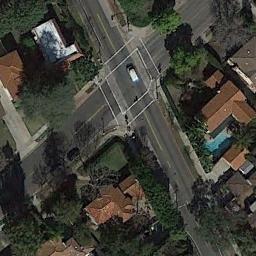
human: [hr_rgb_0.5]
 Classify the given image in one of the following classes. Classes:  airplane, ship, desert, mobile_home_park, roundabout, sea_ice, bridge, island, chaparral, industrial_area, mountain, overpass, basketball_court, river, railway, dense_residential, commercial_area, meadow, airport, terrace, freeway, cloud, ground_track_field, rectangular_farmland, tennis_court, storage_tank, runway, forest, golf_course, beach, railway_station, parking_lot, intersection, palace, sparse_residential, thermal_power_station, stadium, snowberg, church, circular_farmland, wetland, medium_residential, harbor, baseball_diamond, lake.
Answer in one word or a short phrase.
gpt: intersection